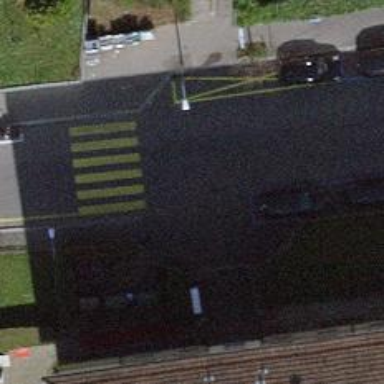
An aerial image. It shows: Uncontrolled road crossing.